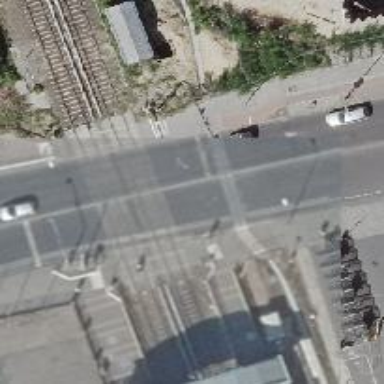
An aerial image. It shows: Light rail electrified railway.